Field crop: tomato
Growth stage: 1
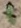
Species: solanum